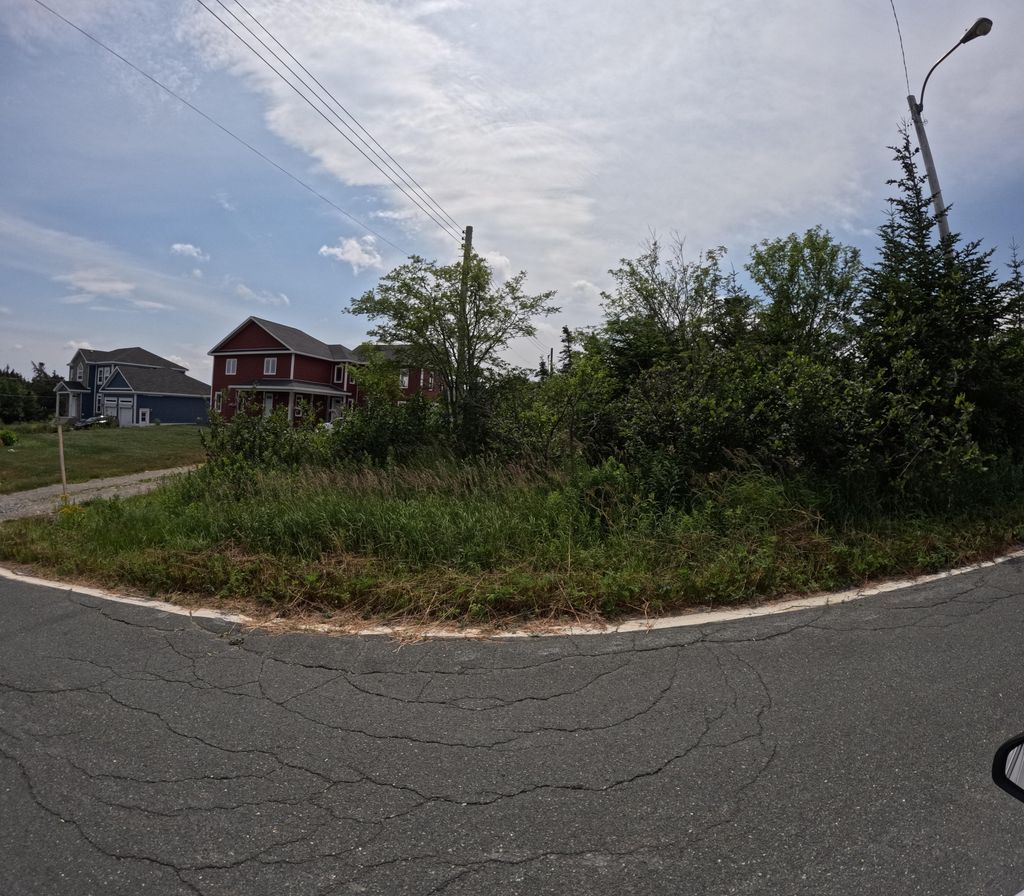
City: st_johns